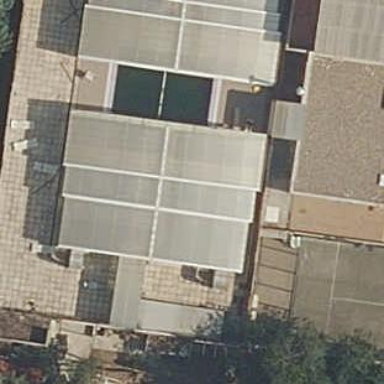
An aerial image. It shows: Swimming pool area designated for leisure and sport.